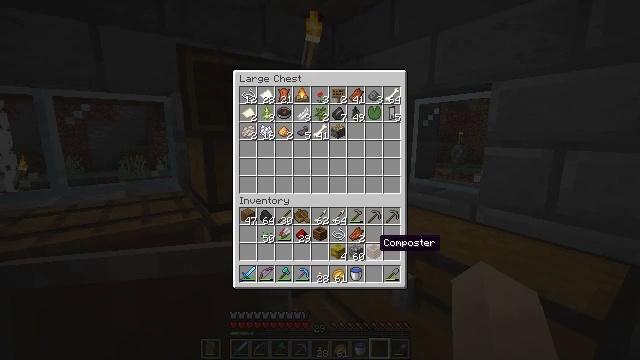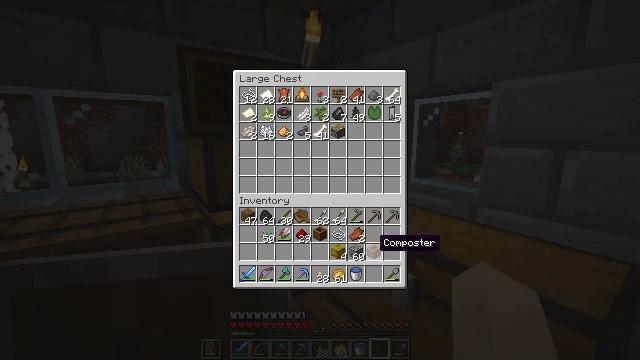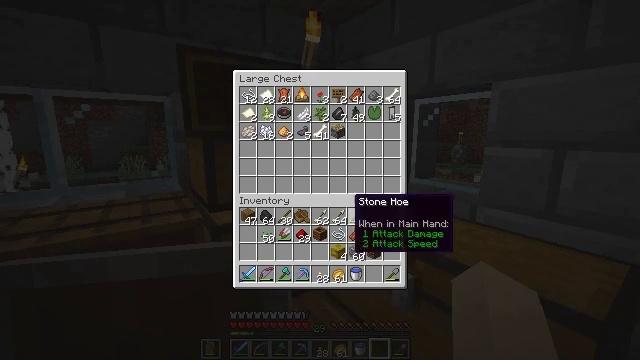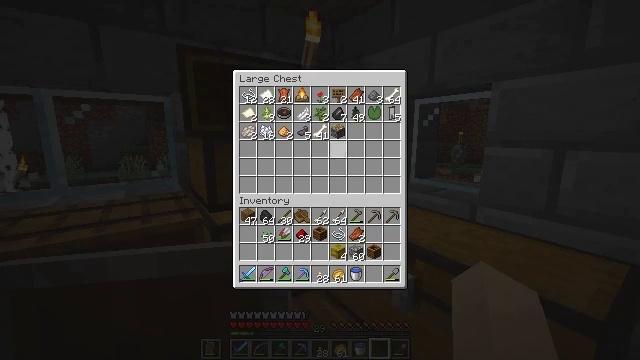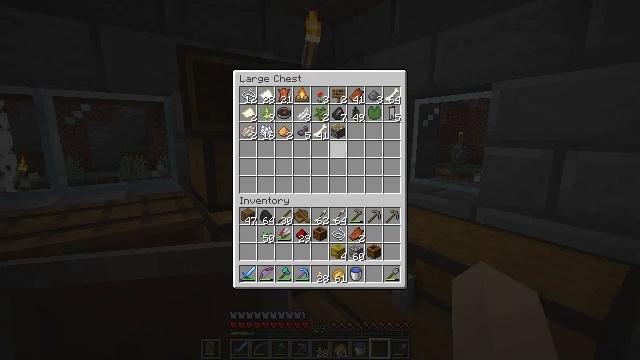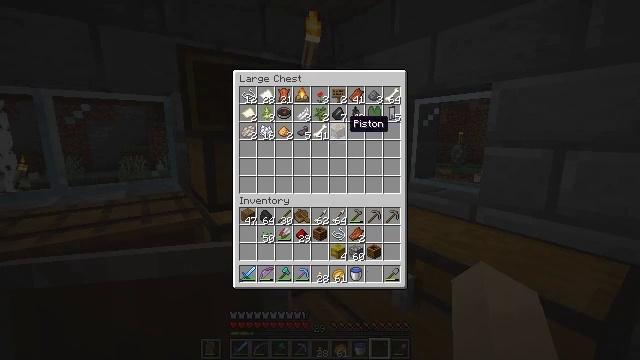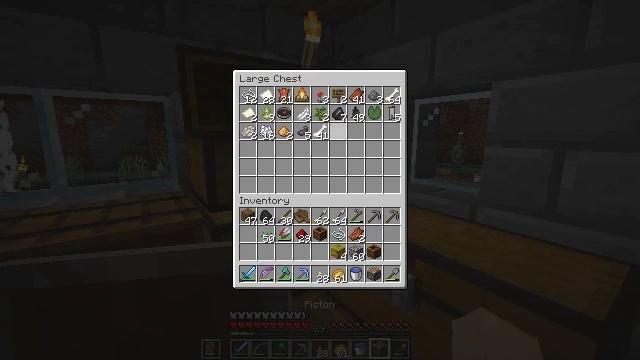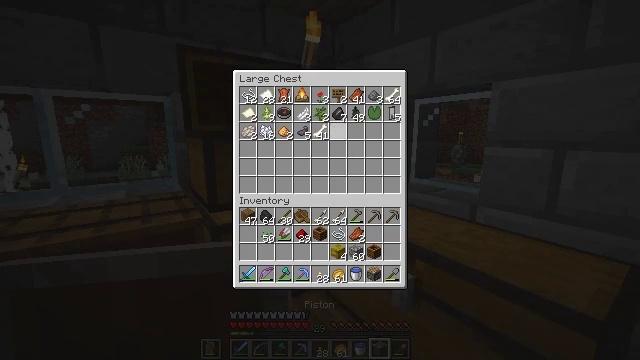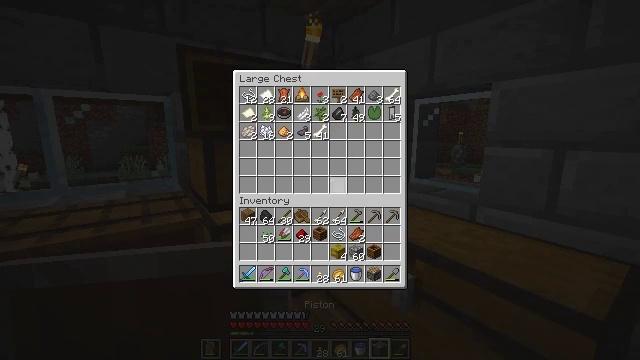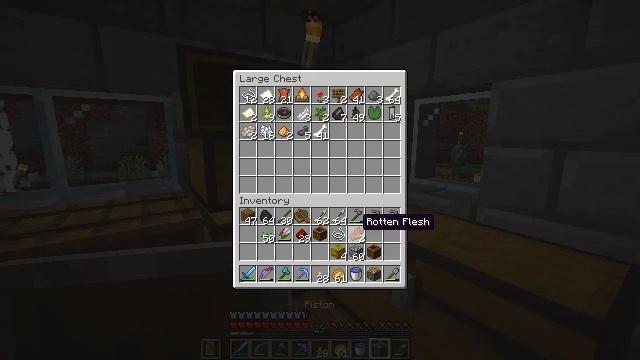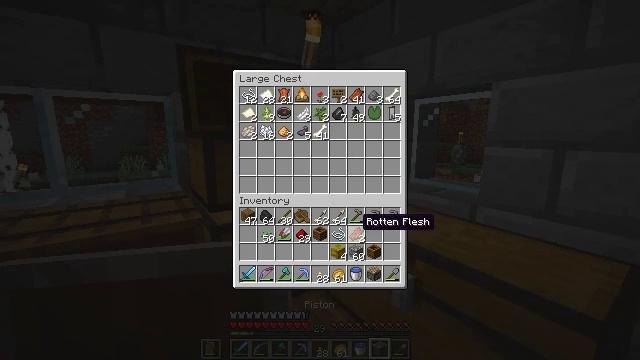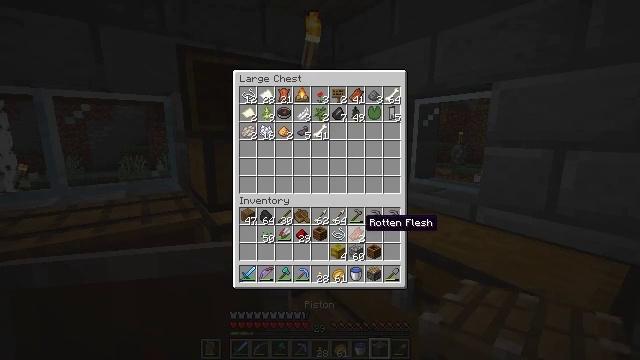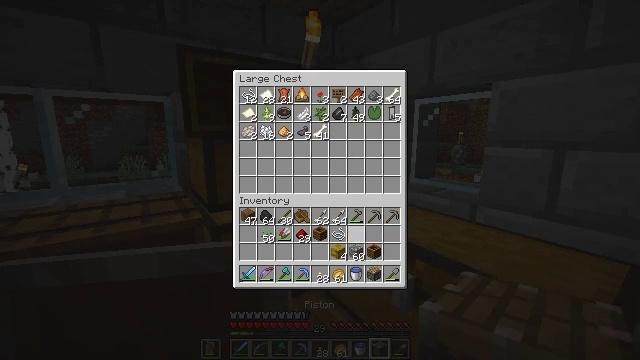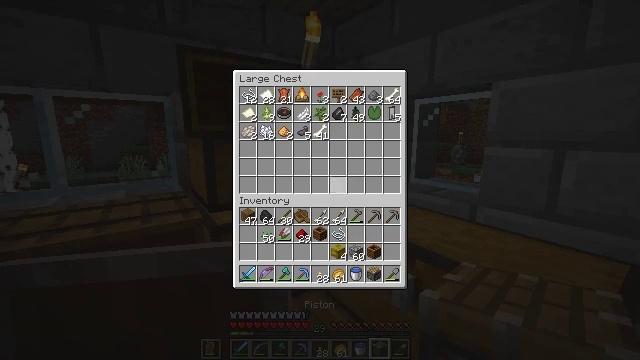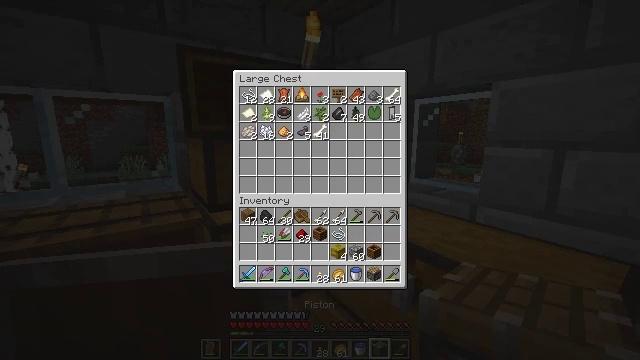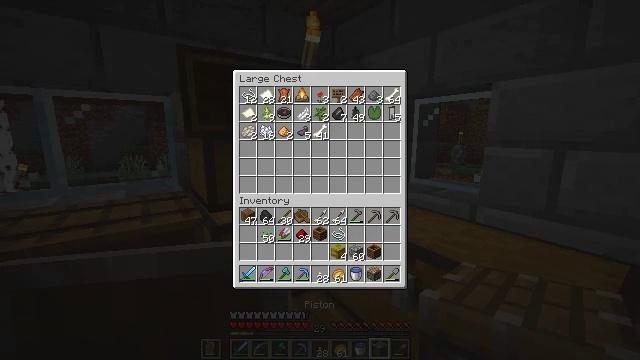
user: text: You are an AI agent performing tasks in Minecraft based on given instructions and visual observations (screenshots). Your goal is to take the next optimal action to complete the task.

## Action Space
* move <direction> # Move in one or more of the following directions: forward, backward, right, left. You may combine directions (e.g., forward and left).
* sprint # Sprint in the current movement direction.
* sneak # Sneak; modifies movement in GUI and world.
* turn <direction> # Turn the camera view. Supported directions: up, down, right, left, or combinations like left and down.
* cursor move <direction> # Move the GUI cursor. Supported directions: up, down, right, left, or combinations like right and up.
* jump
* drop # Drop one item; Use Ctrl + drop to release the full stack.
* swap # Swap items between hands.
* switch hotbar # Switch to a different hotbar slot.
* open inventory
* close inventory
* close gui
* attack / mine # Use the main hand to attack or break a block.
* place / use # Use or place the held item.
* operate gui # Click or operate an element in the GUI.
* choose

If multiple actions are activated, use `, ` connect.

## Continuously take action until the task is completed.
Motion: motion action
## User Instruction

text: Gather sugar cane for crafting.
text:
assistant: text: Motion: sneak
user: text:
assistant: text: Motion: sneak, cursor move left and up
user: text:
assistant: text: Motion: sneak, cursor move left and up
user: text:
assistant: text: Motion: sneak
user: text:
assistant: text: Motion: sneak, cursor move up
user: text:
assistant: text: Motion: sneak, operate gui
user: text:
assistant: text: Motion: sneak, operate gui
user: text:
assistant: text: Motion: sneak, cursor move down
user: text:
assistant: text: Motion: sneak, cursor move right and down
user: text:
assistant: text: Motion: sneak
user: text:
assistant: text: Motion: sneak
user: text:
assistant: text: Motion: sneak, operate gui
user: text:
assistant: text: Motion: sneak, cursor move left and up, operate gui
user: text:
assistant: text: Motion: sneak, cursor move left and up
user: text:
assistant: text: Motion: sneak, cursor move up
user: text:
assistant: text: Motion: sneak, cursor move down
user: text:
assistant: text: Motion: sneak, cursor move right and down
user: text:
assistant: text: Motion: sneak, cursor move right
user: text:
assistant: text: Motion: sneak
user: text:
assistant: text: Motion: sneak, operate gui
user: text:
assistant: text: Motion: sneak
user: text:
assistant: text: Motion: sneak
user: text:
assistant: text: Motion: sneak, cursor move right and down
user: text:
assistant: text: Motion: cursor move right and down
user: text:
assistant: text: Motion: cursor move right and down
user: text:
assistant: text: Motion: no_op
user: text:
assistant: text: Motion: no_op
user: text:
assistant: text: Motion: no_op
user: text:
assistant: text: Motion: no_op
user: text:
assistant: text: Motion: cursor move left and down